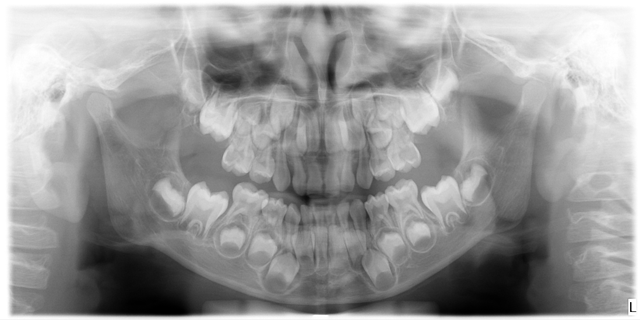
child